Question: I would have thought that this was an , but it doesn't seem to be working for me right now.
Behold my lldb prompt:
'po [self class]' ==> MyCustomClass
'po [MyCustomClass class]' ==> MyCustomClass
'po [self class] == [MyCustomClass class]' ==> true
'p [self isKindOfClass:[MyCustomClass class]]' ==> '' (i.e. false).
Definition of isKindOfClass: "Returns a Boolean value that indicates whether the receiver is an instance of given class or an instance of any class that inherits from that class."
What kind of (my fault or otherwise) could cause this kind of behavior?
Background for those who care: I'm unfortunately working with a 3rd-party API that needs me to pass in an object as a void pointer, then to cast it back to the proper type. Despite the fact that everything is compiling just fine, at runtime I'm being told the the object doesn't recognize the selectors I'm trying to send to it. This means (I think?) that it's not actually an instance of the class that I'm casting it to. In attempting to test it, I come across this issue with '[NSObject isKindOfClass]'. What on earth is going on here?
Running on an iOS 8.1 iPad, building in XCode 6.1.1.
Here's a screenshot of the last test:

---
PROGRESS EDIT: I finally managed to get a breakpoint into the thread this library is running on using <URL>, and am seeing some even crazier stuff.
given '(void*)data', I get:
'po [data class]' ==> 'MyCustomClass'
'po [data isKindOfClass:[MyCustomClass class]]' ==> 'nil' (again, this just means false)
Obviously I've really broken something here. Are there any known issues that could cause something like this?
---
EDIT : You start with a naked C function that gets passed to a background library as a callback function:
'void libraryCallbackFunction(eventname, stuff, (void*)data)'
The library calls this function (from a new thread) when an event occurs, and you use this function to handle the event. 'data' is supposed to be a pointer to any old class that you want to call out to from this event handler function. Inside this function, you cast data to whatever class you want. Then, you can send messages to the data instance on the main thread. Let's call it a view controller:
'''
void libraryCallbackFunction((void*)data) {
MyCustomClass *myViewController = (__bridge MyCustomClass*)data;
/* stuff stuff stuff */
dispatch_async(dispatch_get_main_queue(), ^{
[myViewController makeInterfaceChange];
});
}
'''
This snippet compiles just fine for me, but at runtime I'm getting an error:
'NSInvalidArgumentException', reason: '+[MyCustomClass makeInterfaceChange]: unrecognized selector sent to class 0xf3fad8'
So in other words, it appears that 'data' doesn't actually point to an instance of MyCustomClass. Yes, makeInterfaceChange is defined for MyCustomClass, otherwise it wouldn't compile. As I've mentioned before, calling 'po [data class]' from lldb when at a breakpoint in this function gives 'MyCustomClass'.
Any ideas?
---
WAIT, COULD IT BE?: The critical (__bridge) cast in this part of the code isn't syntax highlighting, even though . Issue? Or just XCode being finicky with syntax highlighting, as usual? Is there any bonehead mistake that might cause __bridge to not work?
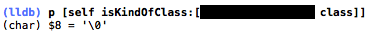
Answer: You're registering a class object, not an instance, to be passed to your callback. This is indicated by the '+' in the exception message.
The weirdness with 'isKindOfClass:' is happening because '<URL>.
'''
[[NSString class] isKindOfClass:[NSString class]]
'''
e.g., produces the same result as your code: 'NO'.